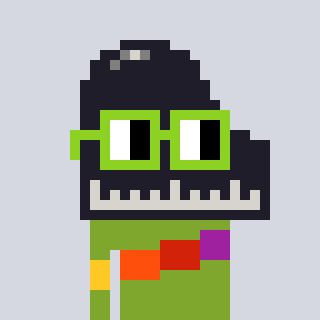
a pixel art character with square light green glasses, a piano-shaped head and a slimegreen-colored body on a cool background